Field crop: tomato
Growth stage: 2
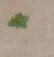
Species: solanum